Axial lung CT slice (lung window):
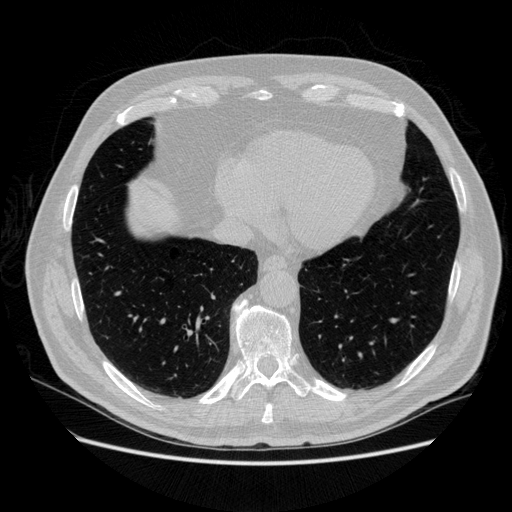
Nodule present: no